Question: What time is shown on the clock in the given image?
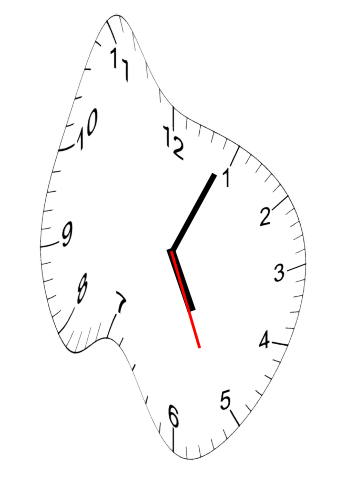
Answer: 05:04:26